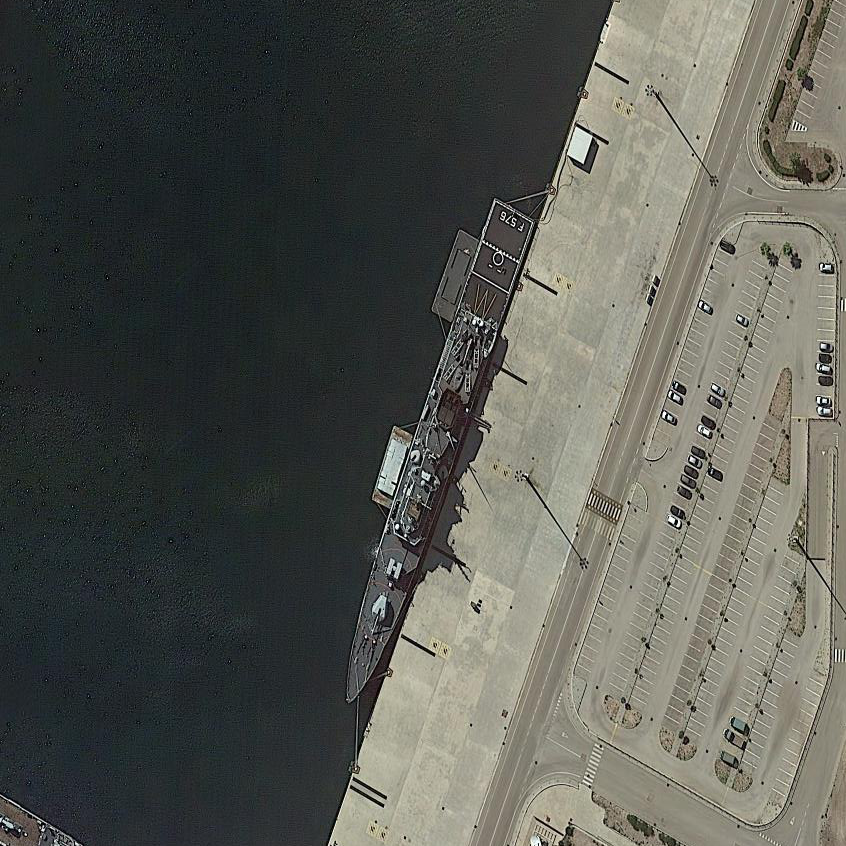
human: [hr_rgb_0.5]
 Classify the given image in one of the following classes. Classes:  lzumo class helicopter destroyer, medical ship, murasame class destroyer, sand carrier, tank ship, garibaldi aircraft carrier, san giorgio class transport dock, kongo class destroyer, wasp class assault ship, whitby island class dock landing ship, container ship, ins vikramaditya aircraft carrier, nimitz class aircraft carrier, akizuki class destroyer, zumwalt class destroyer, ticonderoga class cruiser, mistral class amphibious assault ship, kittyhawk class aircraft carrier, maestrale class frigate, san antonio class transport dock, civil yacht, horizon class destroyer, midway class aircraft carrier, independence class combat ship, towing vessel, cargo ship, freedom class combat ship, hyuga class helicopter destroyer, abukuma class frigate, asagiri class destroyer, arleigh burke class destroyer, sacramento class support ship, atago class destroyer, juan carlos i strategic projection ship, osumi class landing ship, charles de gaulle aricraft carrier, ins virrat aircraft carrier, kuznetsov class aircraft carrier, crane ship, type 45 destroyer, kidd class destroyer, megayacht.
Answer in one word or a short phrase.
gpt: Maestrale class frigate